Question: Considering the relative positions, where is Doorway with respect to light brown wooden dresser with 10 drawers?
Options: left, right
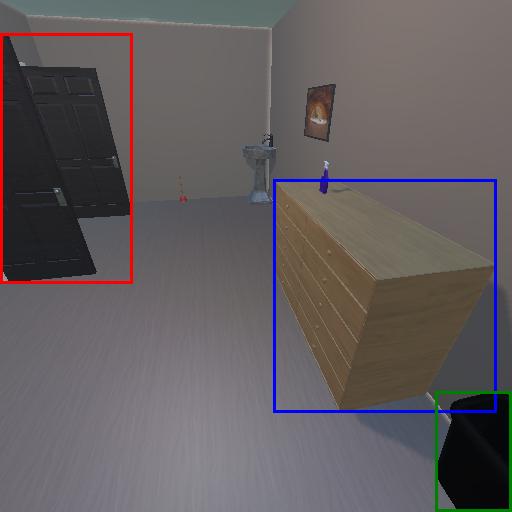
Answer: left